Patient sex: M
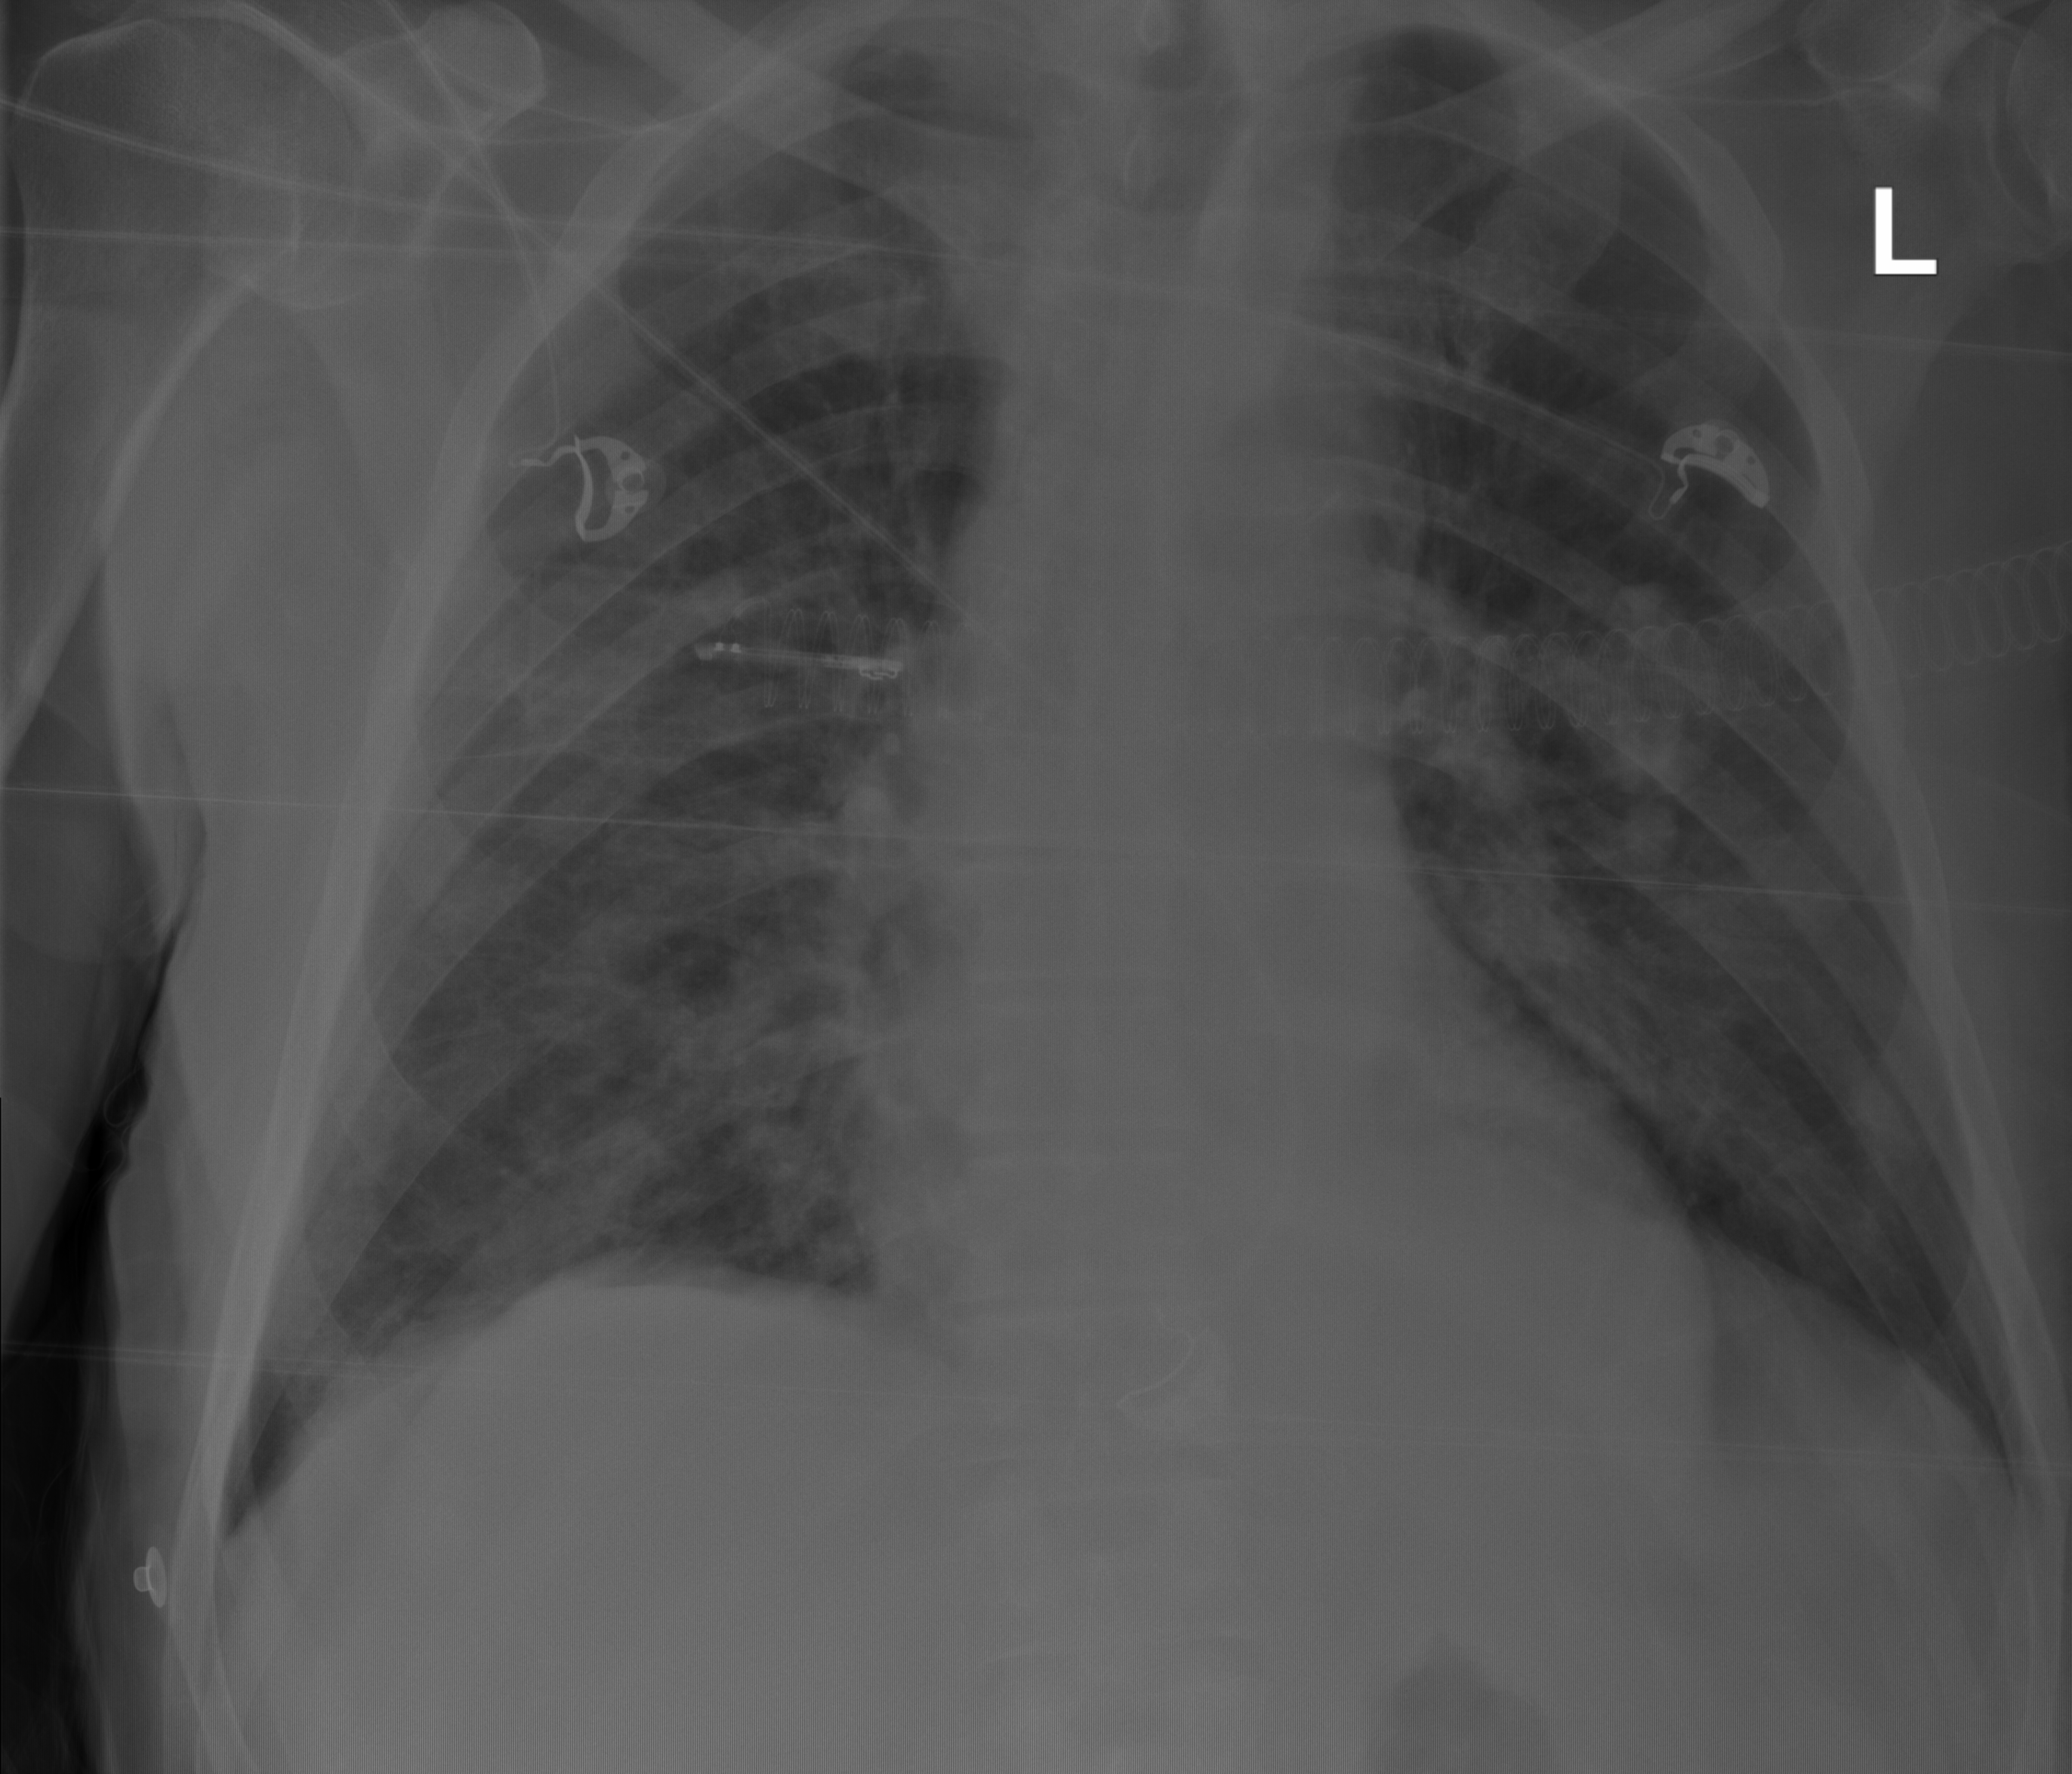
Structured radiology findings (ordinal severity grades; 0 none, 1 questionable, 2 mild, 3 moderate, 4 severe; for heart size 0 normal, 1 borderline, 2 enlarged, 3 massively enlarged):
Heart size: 0
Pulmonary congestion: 2
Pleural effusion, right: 0
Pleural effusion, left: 0
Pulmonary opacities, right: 3
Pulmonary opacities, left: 2
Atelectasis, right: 2
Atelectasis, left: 2